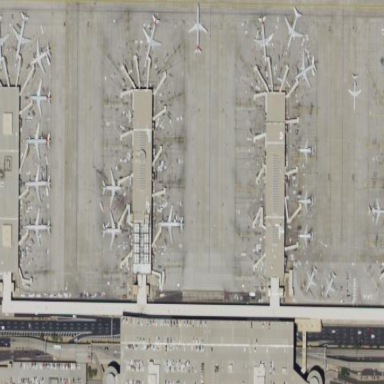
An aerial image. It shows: Apron at the airport.